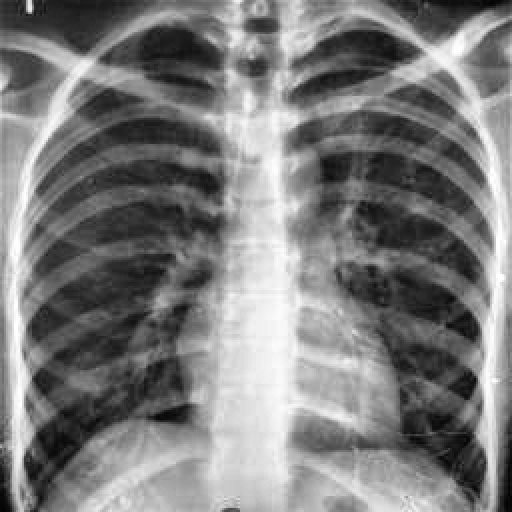
Finding: TUBERCULOSIS